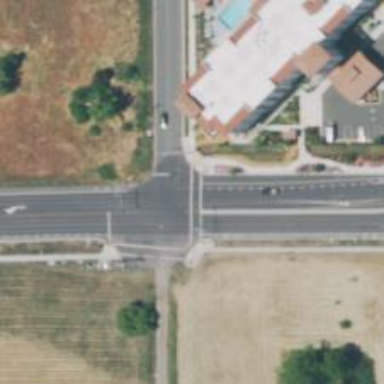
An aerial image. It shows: Marked road crossing.